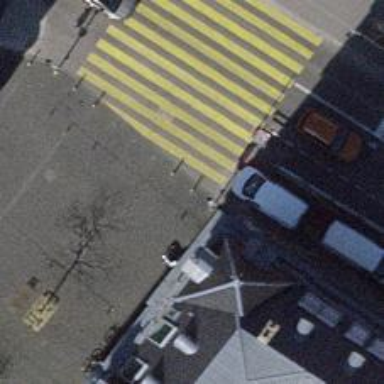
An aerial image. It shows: Bollard.